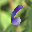
Label: 6